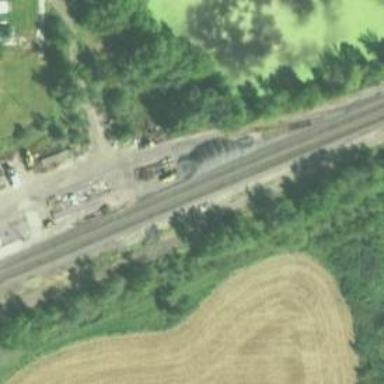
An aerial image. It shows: Disused railway.